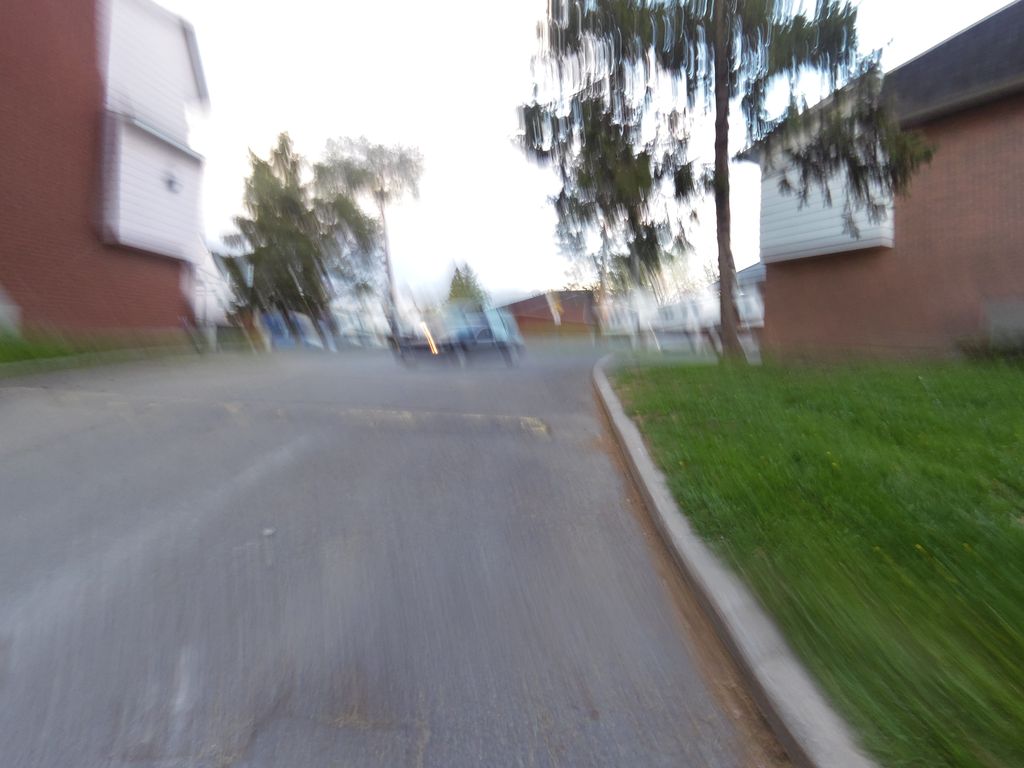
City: ottawa-gatineau